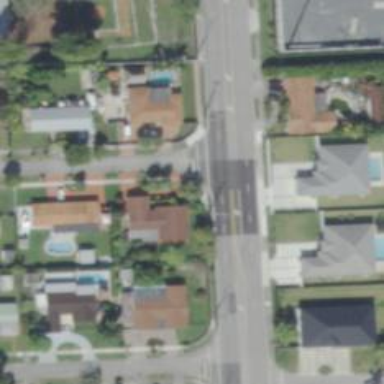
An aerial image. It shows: Asphalt footway with uncontrolled crossing marked by lines.